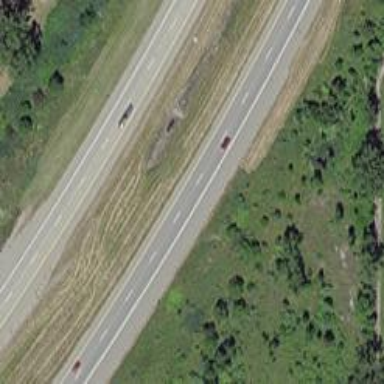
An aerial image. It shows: Expressway with dual carriageway. The highway has asphalt surface.